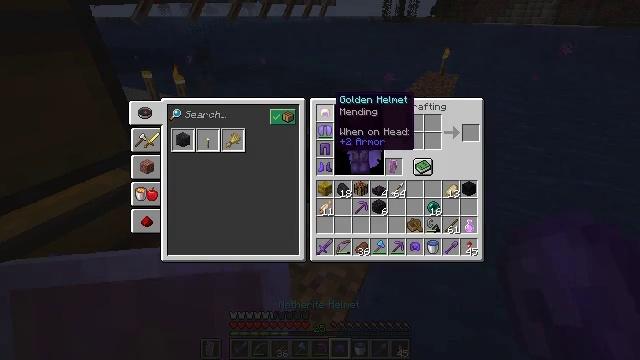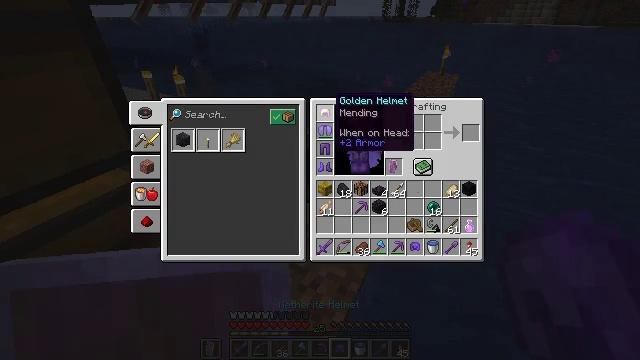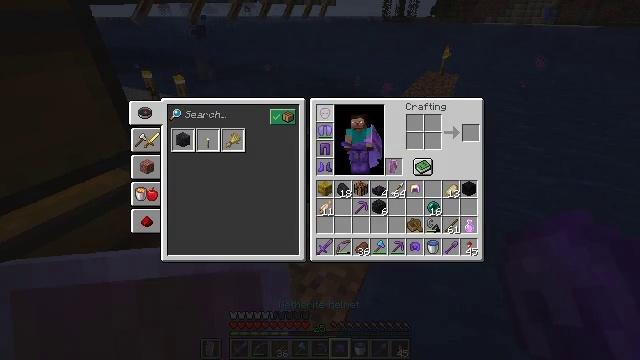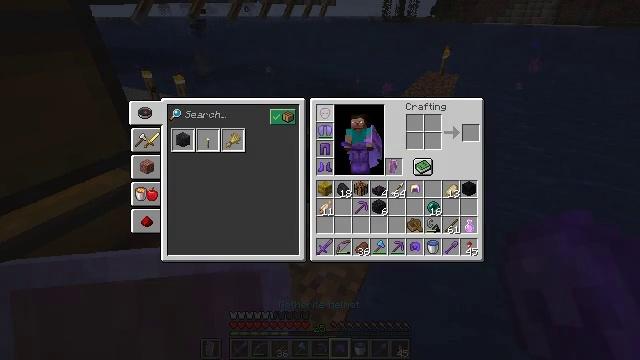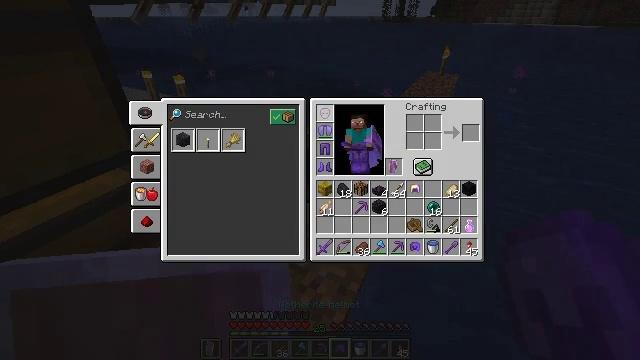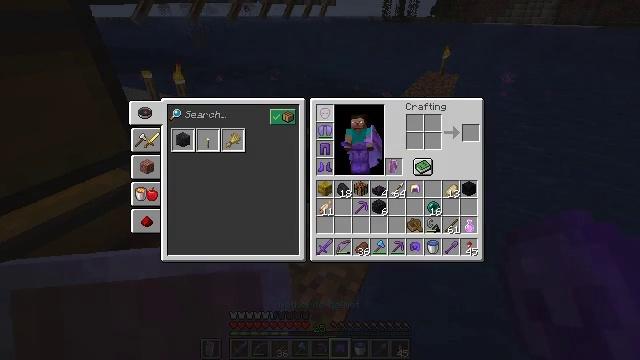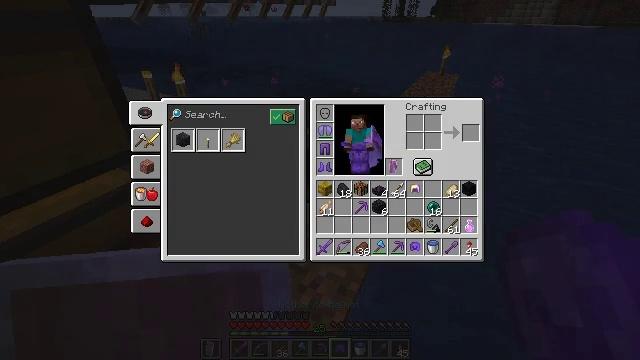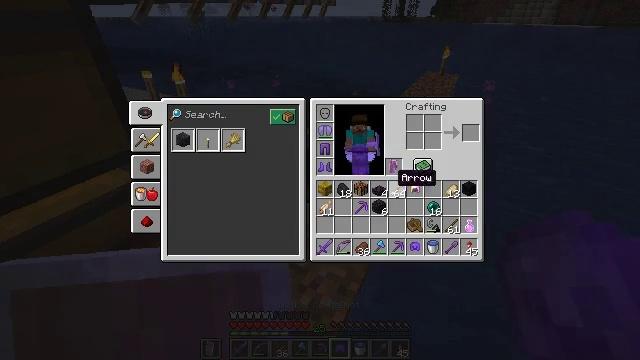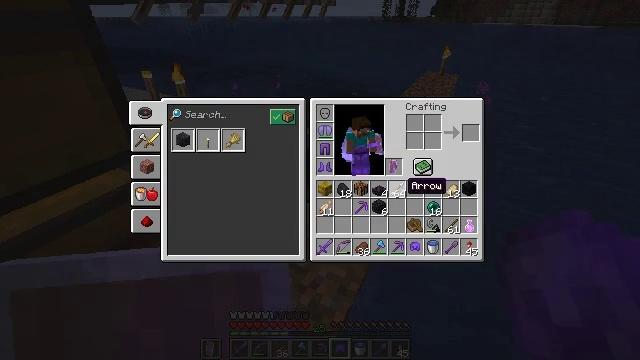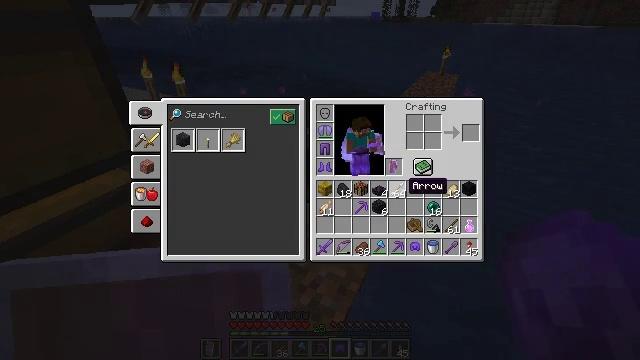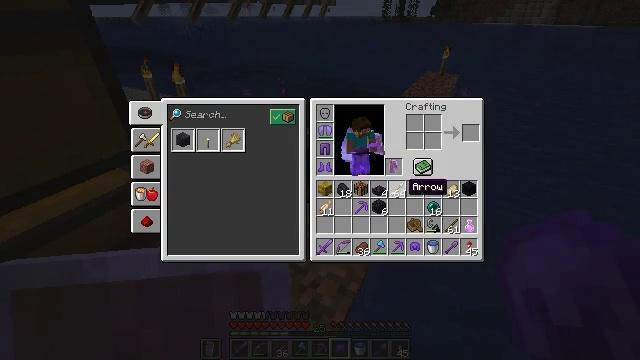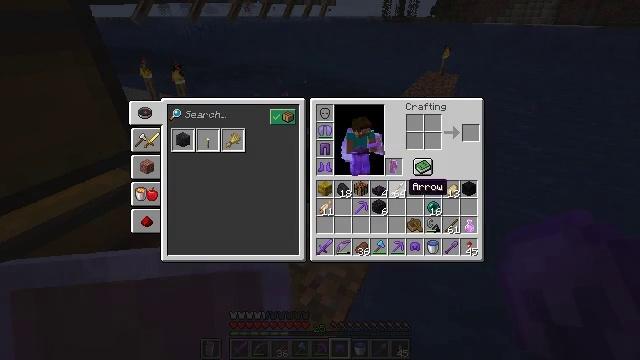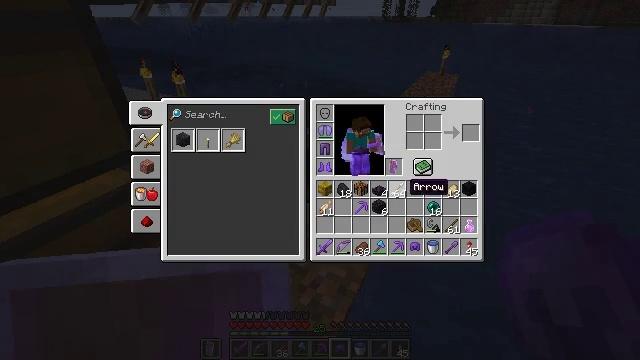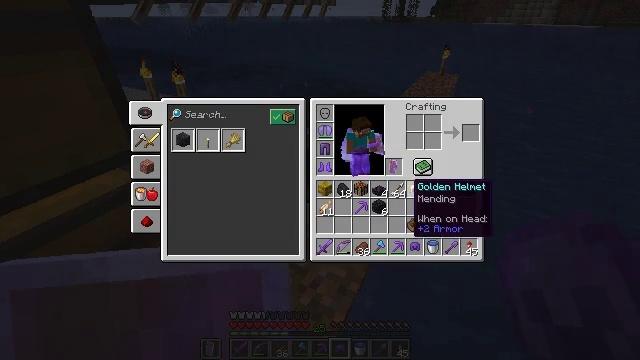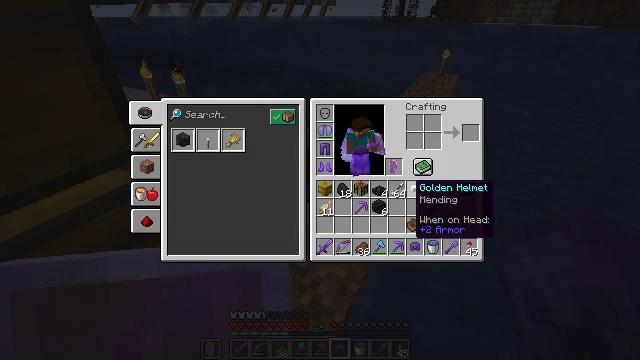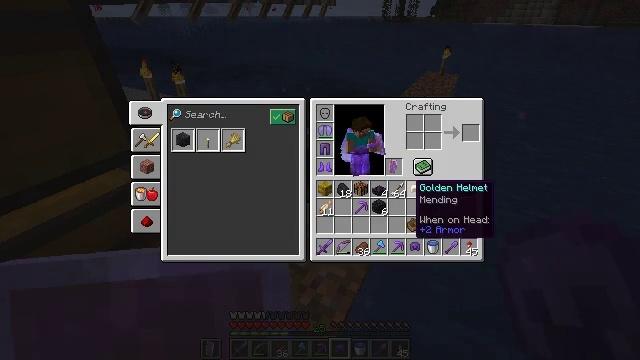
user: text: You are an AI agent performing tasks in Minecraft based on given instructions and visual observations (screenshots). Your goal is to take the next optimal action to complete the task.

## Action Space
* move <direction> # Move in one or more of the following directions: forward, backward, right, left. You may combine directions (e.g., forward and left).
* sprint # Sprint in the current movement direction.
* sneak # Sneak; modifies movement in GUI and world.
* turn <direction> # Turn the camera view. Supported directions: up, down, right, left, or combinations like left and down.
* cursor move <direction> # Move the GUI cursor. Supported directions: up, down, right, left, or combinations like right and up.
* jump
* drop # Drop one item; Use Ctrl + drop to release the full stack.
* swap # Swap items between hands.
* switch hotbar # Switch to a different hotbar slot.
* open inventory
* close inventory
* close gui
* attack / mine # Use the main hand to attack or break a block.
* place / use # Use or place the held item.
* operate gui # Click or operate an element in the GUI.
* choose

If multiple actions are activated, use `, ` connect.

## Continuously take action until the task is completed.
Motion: motion action
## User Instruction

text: Break the ender chest to move it.
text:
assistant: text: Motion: sneak
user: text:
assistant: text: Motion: sneak, attack / mine
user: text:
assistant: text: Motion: sneak, attack / mine
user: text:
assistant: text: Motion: sneak, attack / mine
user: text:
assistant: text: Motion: sneak
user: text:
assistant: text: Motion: sneak, turn right and down
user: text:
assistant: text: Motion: sneak, turn right and down
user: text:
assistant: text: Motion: sneak, turn right and down
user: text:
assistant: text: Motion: sneak
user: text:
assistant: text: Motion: sneak
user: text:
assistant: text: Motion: sneak
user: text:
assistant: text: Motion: sneak
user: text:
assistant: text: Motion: sneak
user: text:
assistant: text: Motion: sneak
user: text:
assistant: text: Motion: sneak
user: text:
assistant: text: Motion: sneak
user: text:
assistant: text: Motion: sneak
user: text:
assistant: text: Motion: sneak
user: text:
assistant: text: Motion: sneak
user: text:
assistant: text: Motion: sneak
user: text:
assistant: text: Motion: sneak
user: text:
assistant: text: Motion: sneak
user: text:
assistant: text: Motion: sneak
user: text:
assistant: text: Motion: sneak
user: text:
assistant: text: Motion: sneak
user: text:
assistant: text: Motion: sneak
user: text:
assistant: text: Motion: sneak, turn down
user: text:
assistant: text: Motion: sneak, turn down
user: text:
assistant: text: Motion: sneak, turn down
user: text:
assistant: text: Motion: sneak